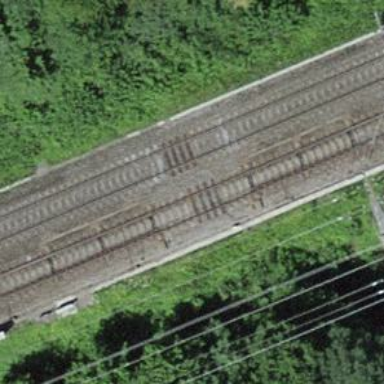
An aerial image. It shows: Railway switch.